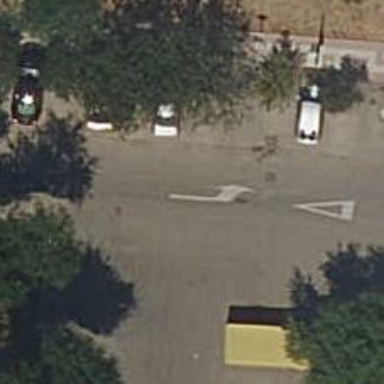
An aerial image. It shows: Parking aisle designated as service road.